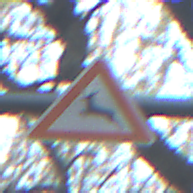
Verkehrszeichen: WildwechselRechts
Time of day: SunriseSunset
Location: Outdoor (Nature)
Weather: Clear
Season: Winter
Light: Natural